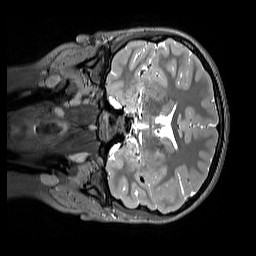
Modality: T2w
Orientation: coronal
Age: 10
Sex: female
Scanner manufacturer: siemens
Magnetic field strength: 3 T
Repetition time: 3.2 s
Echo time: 0.408 s